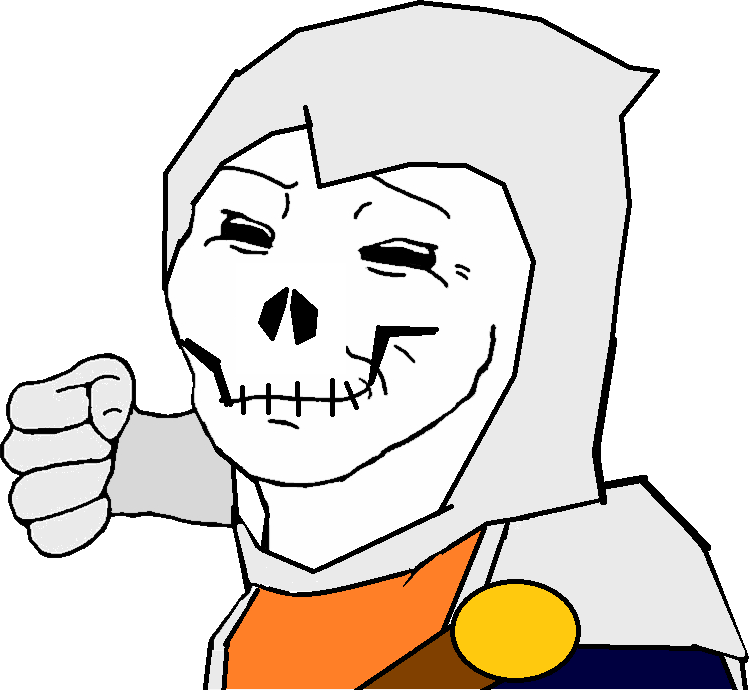
Label: 5_Smugjak